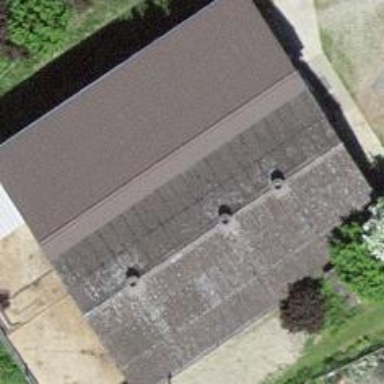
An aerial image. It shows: Rural barn.